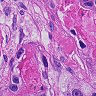
Metastatic tissue present: yes